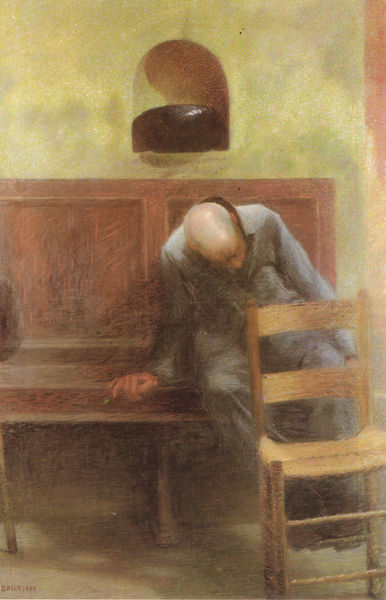
Titel: Il Mendicante, Der Bettler
Künstler: Giacomo Balla
Institution: Privatbesitz
Schlagwörter: kopf, mann, schatten, gelb, braun, cafe, grau, licht, schwarz, stuhl, blick, anzug, betrunken, gericht, lokal, wand, arm, kragen, hände, möbel, kirche, sitzend, schlafen, schlafend, alter mann, kahl, bank, glatze, warten, fallen, nische, gefäß, hängen, alter, bücken, dose, restaurant, müde, holzbank, konche, wnad, korbstuhl, schlafender, vertäfelung, wandnische, bückend, conche, behörde, mäbel, penner, obdachloser, zusammengesackt, eingenickt, schauend, gaststädte, wartender